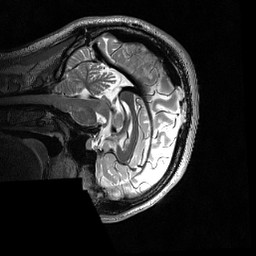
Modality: T2w
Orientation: sagittal
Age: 25
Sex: male
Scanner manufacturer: siemens
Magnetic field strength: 3 T
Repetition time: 3.2 s
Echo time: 0.56 s